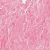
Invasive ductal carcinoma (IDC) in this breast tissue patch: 0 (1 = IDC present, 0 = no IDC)